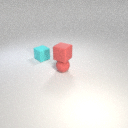
small red rubber sphere below small red rubber cube